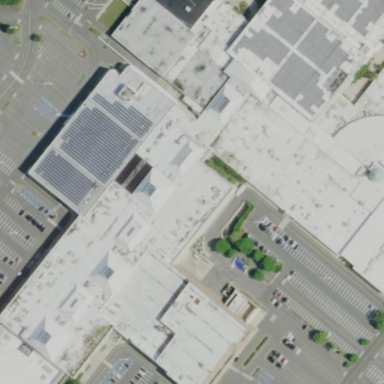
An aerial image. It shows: Mall building.